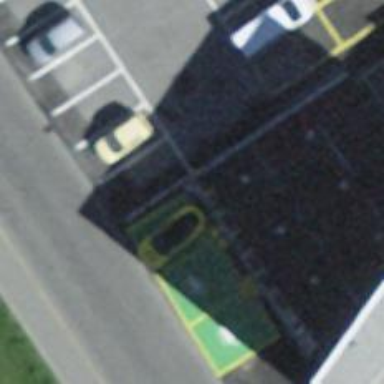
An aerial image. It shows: Charging station.